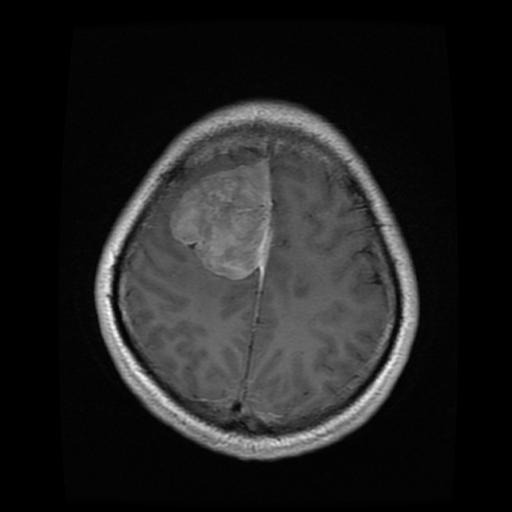
Label: meningioma